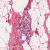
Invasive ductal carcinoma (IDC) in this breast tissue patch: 0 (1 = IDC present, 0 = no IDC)